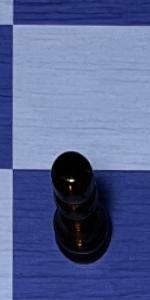
Label: Pawn_Black